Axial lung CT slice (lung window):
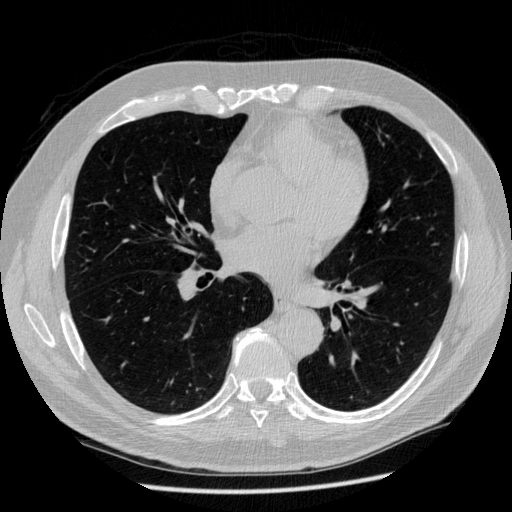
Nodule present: no